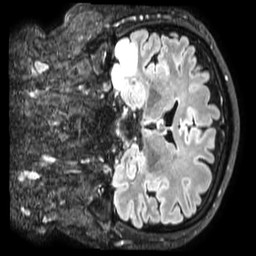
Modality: FLAIR
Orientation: coronal
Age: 54
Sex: male
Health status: ill
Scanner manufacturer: philips
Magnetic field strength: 3 T
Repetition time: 4.8 s
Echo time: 0.34 s